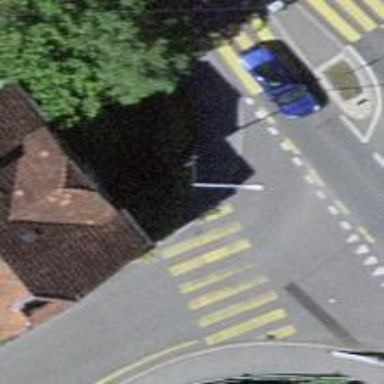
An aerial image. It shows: Kerb barrier.